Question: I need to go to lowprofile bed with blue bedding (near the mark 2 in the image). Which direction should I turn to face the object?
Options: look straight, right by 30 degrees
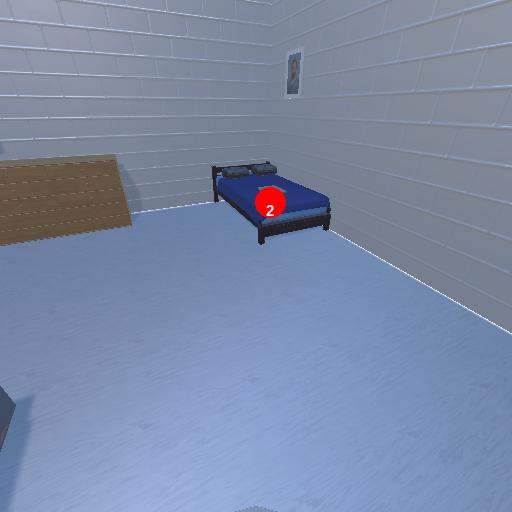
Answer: look straight